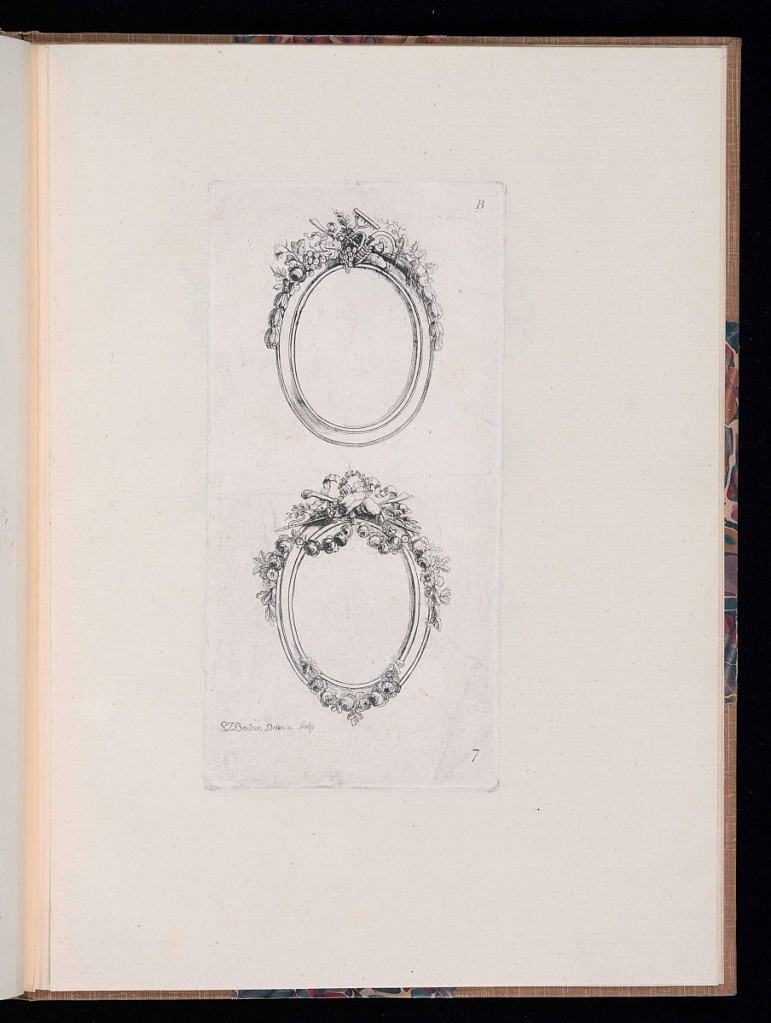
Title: Ornamental Medallion Designs
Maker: P. J. Bertren, active 18th century
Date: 1768
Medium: Etching on paper
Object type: Print
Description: Two oval designs, one above the other. The upper oval is adorned with attributes of the garden, including a basket, a rake, a scythe, wheat, grapes, and flowers. The lower oval has a hat, a laurel wreath, a staff, an arrow, and a garland of roses. The plate is signed and numbered.